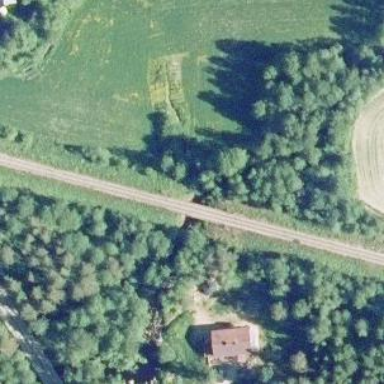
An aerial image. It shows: Bridge over railway line.